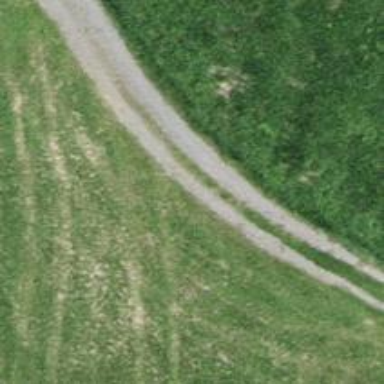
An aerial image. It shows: Compacted grade3 track mainly used by agricultural vehicles.